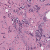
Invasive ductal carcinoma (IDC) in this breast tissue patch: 1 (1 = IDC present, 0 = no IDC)